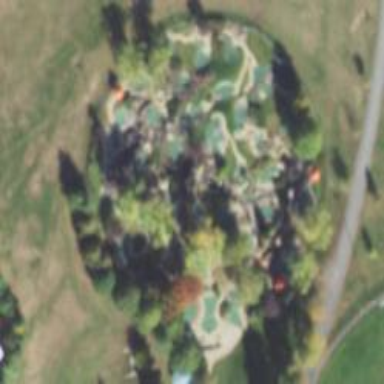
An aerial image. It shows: Miniature golf course.